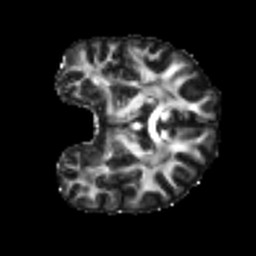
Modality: FA
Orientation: coronal
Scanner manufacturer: siemens
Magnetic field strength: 3 T
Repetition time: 4 s
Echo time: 0.0594 s